Question: I'm trying to create a shape in menu header which indicates that is selected (active class), but I can't bring the shape up and align it.
This is what I've tried:
HTML
'''
<li class="active"><a href="#">Market</a></li>
'''
CSS
'''
.active {
z-index: -1;
position: absolute;
border-bottom: 2px solid #b6ff00;
border-left: 1px solid transparent;
border-right: 1px solid transparent;
}
'''
EXPECTED RESULT:

JSFIDDLE: <URL>
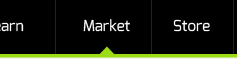
Answer: You're on the right track with the border. You just needed to apply it to a pseudo element instead of the li.
Full Example:
<URL>
Relevant Code:
'''
.active:after {
content:'';
border:10px solid transparent;
border-bottom:10px solid #b6ff00;
position:absolute;
bottom:0;
left:50%;
margin-left:-10px;
}
'''